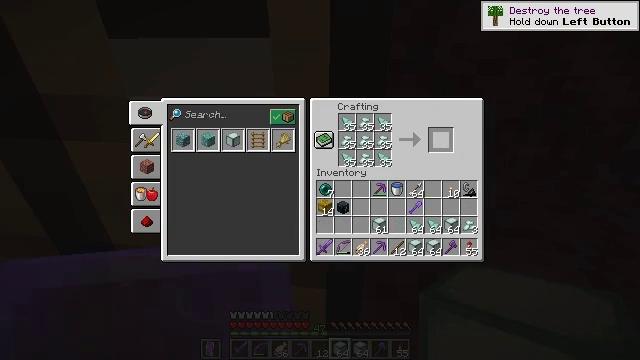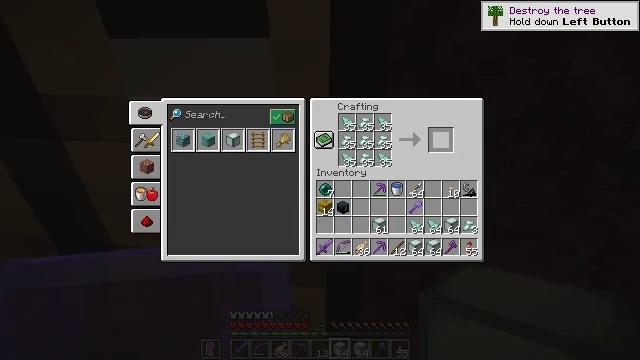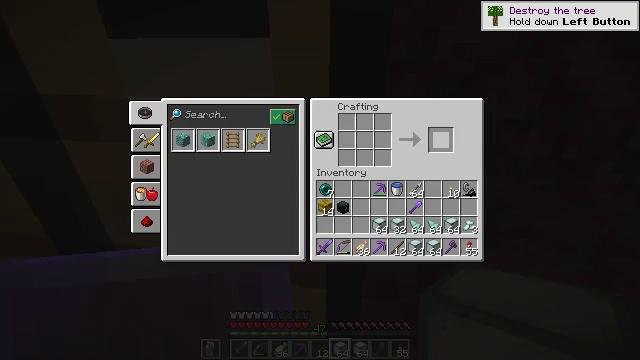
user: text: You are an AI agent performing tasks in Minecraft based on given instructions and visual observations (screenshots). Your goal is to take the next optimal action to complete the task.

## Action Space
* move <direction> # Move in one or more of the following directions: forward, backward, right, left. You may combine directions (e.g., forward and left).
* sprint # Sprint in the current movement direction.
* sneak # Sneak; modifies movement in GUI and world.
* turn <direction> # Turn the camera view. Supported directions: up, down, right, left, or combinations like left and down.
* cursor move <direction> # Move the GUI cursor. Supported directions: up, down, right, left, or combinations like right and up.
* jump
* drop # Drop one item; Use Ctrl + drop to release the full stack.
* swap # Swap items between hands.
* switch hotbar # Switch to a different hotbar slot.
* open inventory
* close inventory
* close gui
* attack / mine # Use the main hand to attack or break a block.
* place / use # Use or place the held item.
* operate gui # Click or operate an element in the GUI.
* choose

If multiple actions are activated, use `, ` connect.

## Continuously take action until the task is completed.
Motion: motion action
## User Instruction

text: Obtain a sea lantern through crafting.
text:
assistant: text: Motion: sneak, attack / mine
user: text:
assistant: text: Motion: sneak, attack / mine
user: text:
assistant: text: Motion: sneak, attack / mine